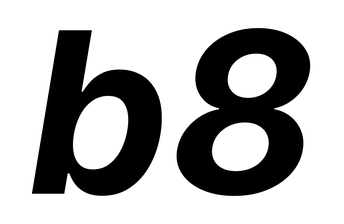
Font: Inter-Italic_Bold_Italic